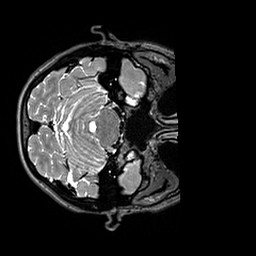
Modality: T2w
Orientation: axial
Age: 25
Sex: female
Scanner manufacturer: siemens
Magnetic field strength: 3 T
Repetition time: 3.2 s
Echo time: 0.408 s